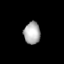
Tissue: lung
Cell type: Others
Senescence score: 0.2413
Nuclear area (px): 355
Mean DAPI intensity: 174.918